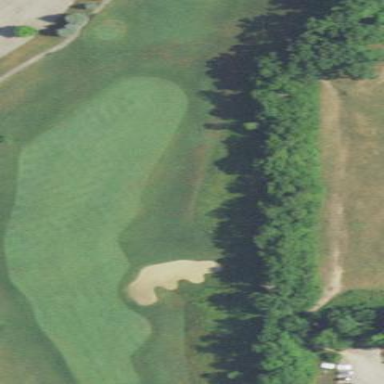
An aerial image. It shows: Rough area on grassy golf course.